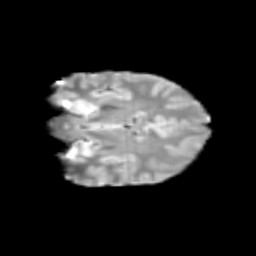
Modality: T2w
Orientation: coronal
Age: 14
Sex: female
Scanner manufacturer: siemens
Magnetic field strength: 3 T
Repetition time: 3.8 s
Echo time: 0.07 s